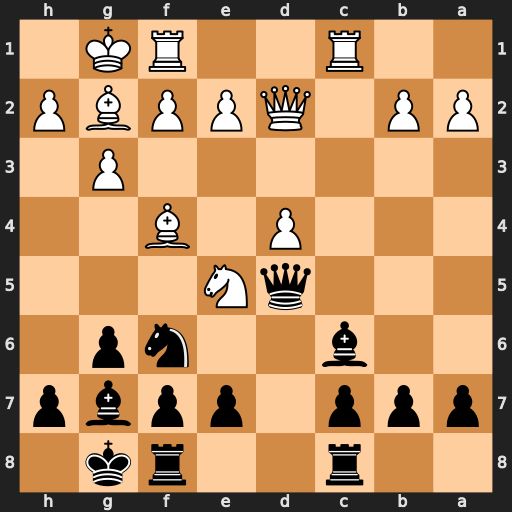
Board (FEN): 2r2rk1/ppp1ppbp/2b2np1/3qN3/3P1B2/6P1/PP1QPPBP/2R2RK1
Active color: b
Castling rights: -
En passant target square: -
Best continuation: Qxg2#